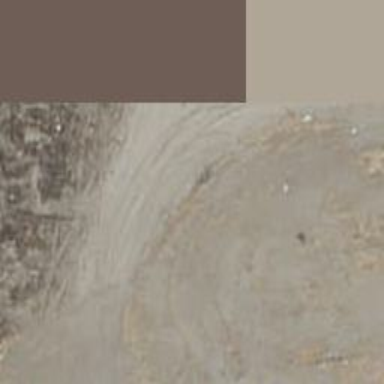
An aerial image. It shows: Dirt track road.